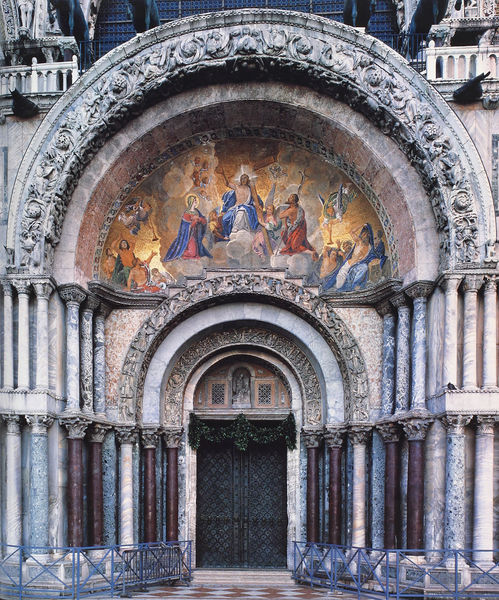
Titel: Hauptportal von S. Marco, Venedig
Standort: Venedig, S. Marco (EU - I - Venetien)
Schlagwörter: himmel, bunt, marmor, säulen, gebäude, wolke, malerei, kirche, girlande, bogen, rundbogen, wandmalerei, tor, foto, bögen, eingang, dom, portal, christus, jesus, heilige